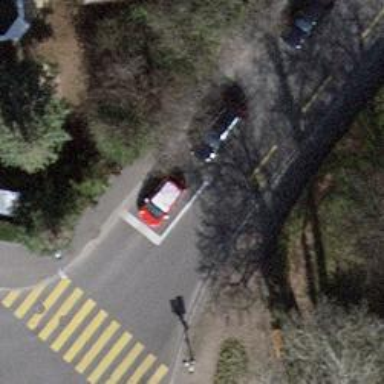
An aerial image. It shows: Road with traffic signals.